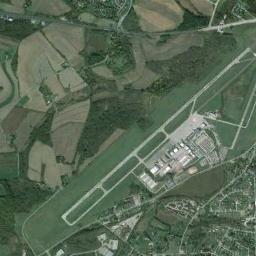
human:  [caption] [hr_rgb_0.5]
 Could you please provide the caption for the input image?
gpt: An airport with two parallel runways on the farmland with different plants .

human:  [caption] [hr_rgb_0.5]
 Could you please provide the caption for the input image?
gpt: A complex airport with many runways and buildings is surrounded by a residential area and green farmland .

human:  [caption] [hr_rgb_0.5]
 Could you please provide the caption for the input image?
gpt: There is an airport in the middle of the field between some houses .

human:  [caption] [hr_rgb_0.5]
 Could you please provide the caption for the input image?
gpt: There are two crossing runways here .

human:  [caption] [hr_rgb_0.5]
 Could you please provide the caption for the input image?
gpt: The airport is surrounded by grass .